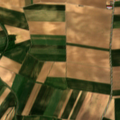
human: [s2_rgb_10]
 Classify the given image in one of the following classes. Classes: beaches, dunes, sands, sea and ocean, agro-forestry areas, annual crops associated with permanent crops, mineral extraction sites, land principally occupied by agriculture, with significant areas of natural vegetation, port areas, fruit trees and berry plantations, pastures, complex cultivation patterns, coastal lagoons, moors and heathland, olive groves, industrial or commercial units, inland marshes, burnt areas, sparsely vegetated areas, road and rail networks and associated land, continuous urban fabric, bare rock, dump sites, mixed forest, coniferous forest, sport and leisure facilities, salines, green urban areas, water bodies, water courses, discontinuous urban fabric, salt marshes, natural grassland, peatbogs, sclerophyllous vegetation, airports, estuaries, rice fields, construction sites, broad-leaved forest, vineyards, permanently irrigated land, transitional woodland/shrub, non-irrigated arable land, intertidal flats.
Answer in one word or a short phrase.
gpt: discontinuous urban fabric, non-irrigated arable land